Aerial crown-view tile of a tropical tree (Barro Colorado Island, Panama), acquired 20240611:
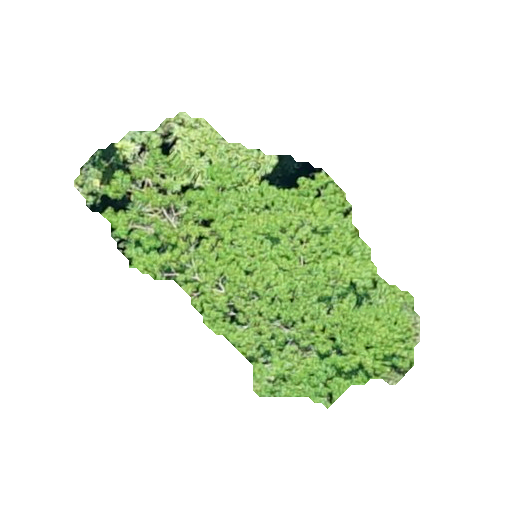
Species: Hura crepitans
GBIF accepted scientific name: Hura crepitans
Crown area: 86.235 m²